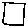
Label: square